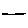
Label: line